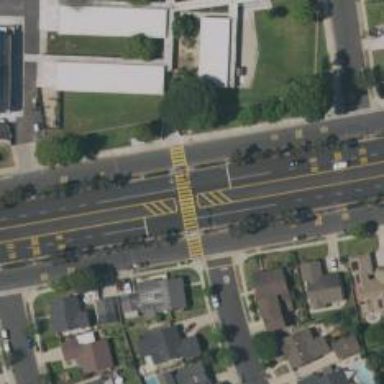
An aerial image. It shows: Marked crossing with pedestrian island.